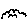
Label: bird